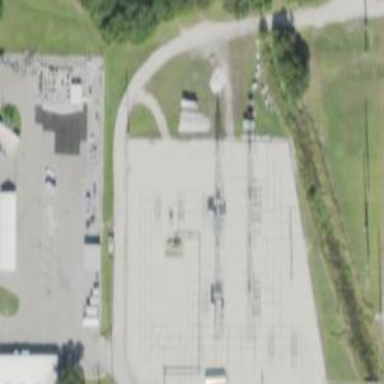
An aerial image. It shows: Switch for power supply.